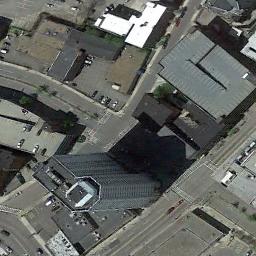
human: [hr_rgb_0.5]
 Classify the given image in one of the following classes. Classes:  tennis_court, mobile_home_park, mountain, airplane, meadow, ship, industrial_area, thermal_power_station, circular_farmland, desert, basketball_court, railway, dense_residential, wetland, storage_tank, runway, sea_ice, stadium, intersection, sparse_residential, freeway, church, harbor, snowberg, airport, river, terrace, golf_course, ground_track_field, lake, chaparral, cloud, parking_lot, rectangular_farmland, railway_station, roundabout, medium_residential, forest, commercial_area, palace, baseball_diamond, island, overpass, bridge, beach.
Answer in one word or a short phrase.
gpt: commercial_area